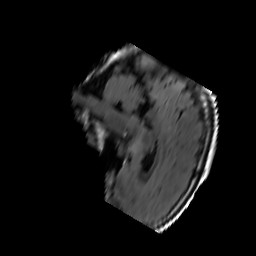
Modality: FLAIR
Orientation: sagittal
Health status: ill
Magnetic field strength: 3 T